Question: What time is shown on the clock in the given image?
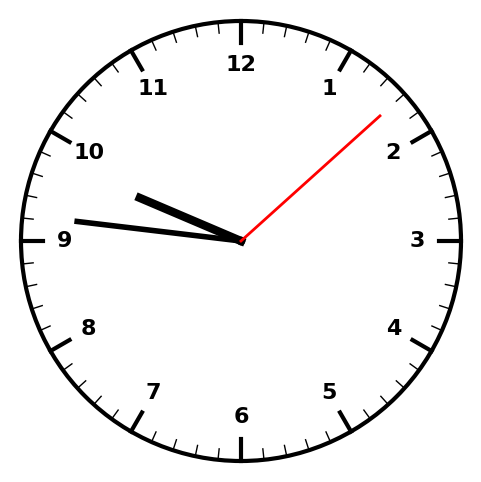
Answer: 09:46:08